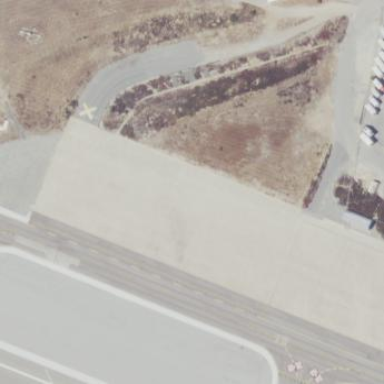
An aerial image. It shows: Concrete apron at the airport.